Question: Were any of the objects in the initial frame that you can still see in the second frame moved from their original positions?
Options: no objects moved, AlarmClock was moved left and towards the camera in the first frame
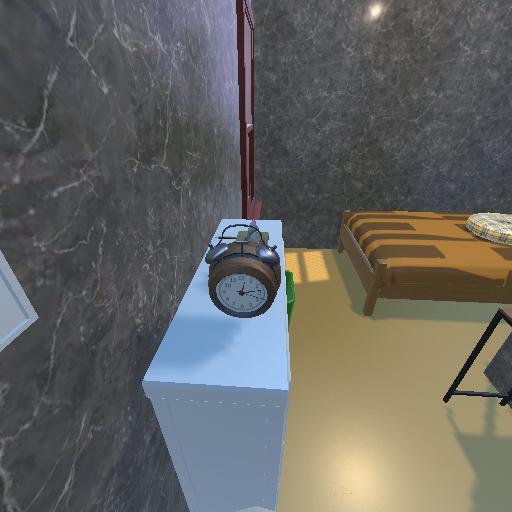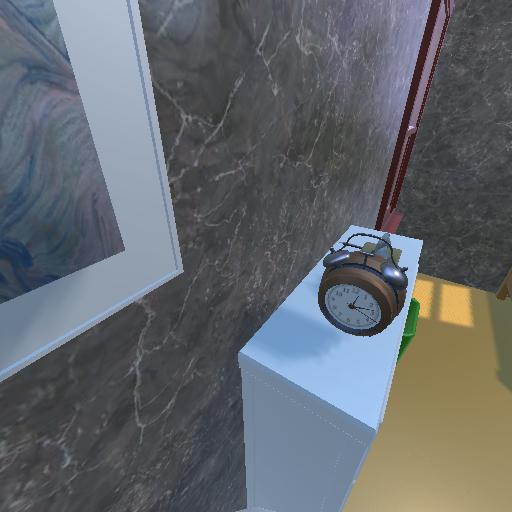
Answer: no objects moved